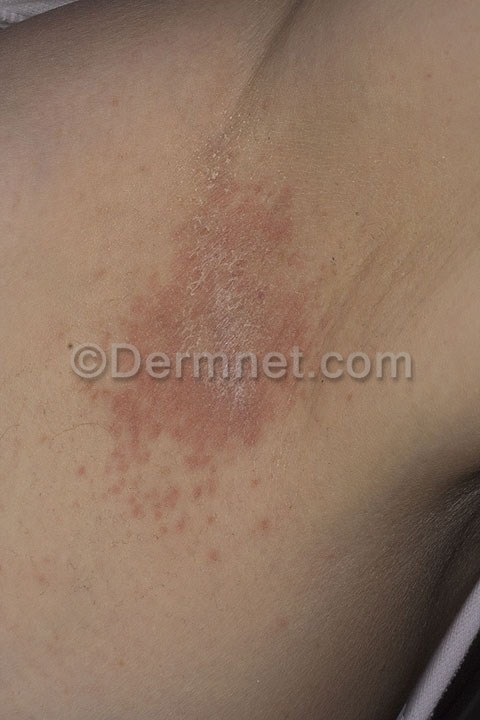
Disease: Tinea Ringworm Candidiasis and other Fungal Infections